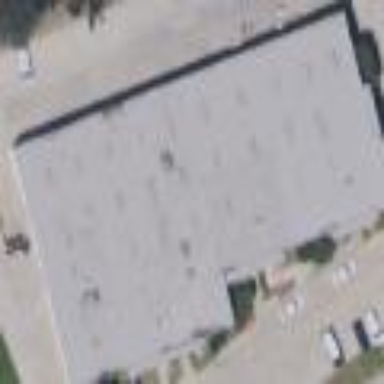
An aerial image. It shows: Commercial building.